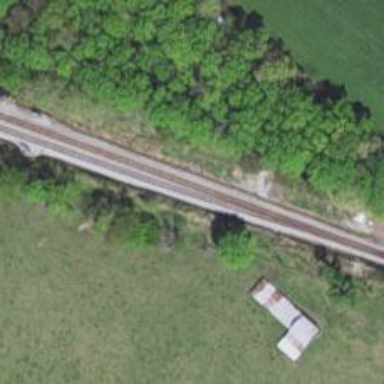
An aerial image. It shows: Railway siding with rails.